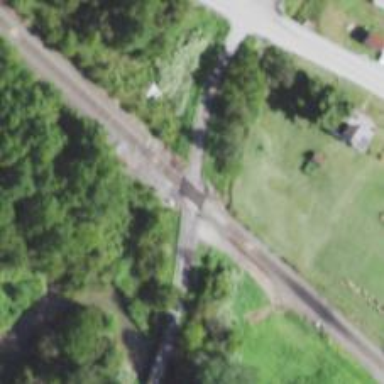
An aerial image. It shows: Level crossing with lights at the railway.